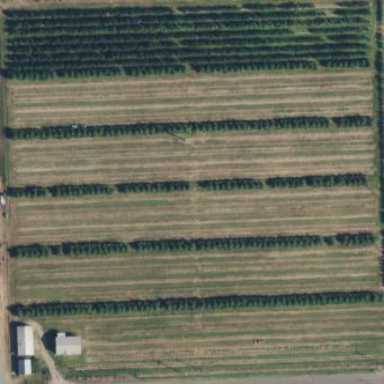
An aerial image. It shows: Orchard.